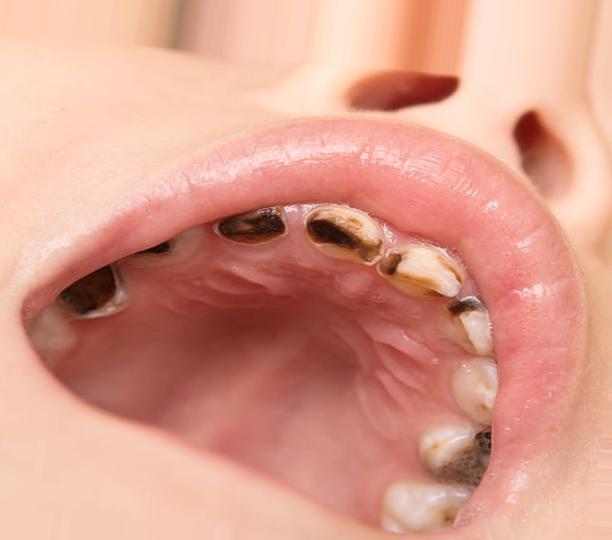
Condition: Caries